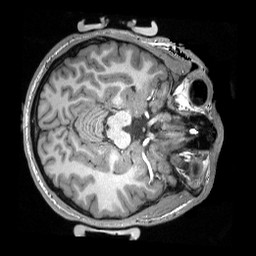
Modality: T1w
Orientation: axial
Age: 19
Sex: male